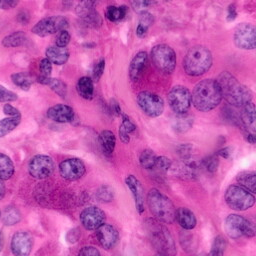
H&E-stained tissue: Pancreatic